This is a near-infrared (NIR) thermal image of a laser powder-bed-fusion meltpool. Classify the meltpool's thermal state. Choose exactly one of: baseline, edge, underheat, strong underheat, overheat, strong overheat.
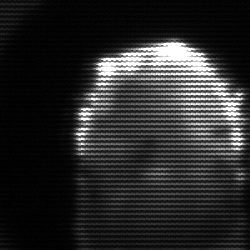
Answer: baseline